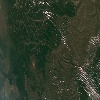
Label: land